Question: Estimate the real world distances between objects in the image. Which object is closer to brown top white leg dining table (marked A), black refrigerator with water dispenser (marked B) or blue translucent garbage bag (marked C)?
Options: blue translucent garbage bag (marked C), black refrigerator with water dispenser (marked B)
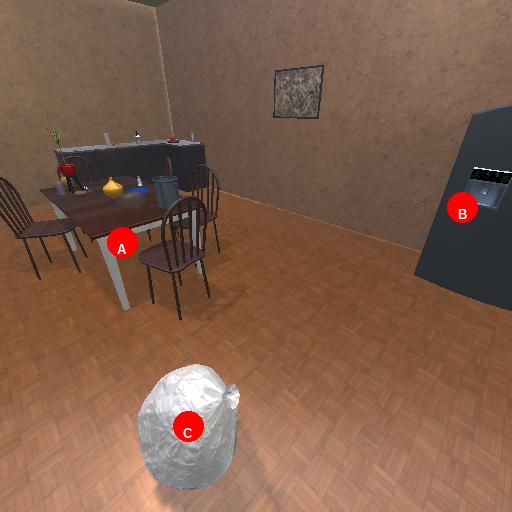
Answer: blue translucent garbage bag (marked C)